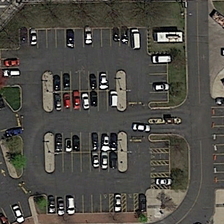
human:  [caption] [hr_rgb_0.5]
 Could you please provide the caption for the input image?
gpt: some cars are parked in a parking lot near several green trees .

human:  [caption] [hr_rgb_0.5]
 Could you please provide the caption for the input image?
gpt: there are many different cars in the park .

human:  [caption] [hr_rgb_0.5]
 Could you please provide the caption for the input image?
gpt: some cars are parked in a parking lot near several green trees .

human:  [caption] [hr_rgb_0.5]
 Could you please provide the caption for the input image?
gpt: there are many different cars in the park .

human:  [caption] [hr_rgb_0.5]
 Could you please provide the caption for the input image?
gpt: some cars are parked in a parking lot near several green trees .